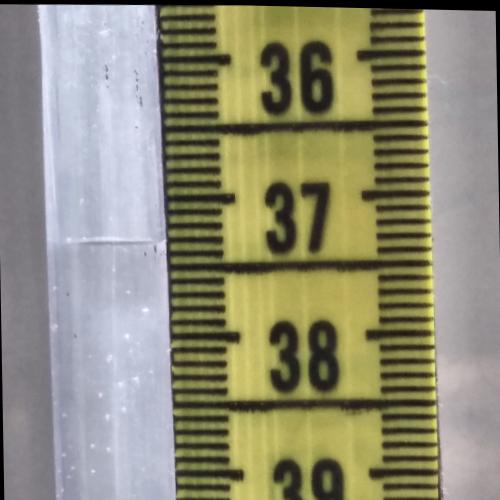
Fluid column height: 37.3 cm